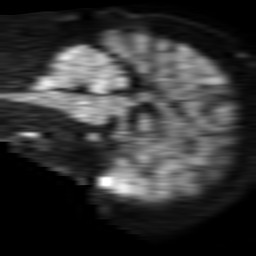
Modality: TRACE
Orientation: sagittal
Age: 45
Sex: male
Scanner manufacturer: philips
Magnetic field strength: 1.5 T
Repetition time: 3.398 s
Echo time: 0.06922 s